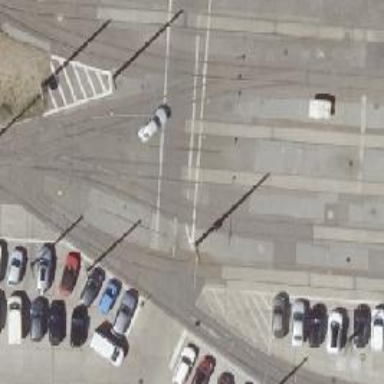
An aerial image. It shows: Tram railway running through service yard with electrified contact lines.